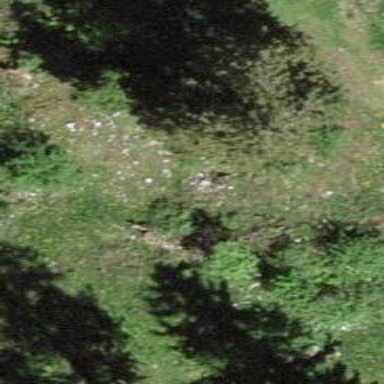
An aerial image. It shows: Single tag "natural: tree."